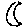
Label: moon